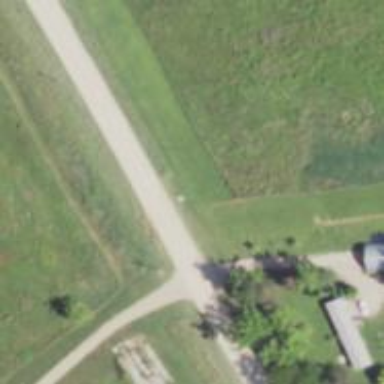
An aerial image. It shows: Tertiary road.